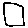
Label: square